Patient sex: M
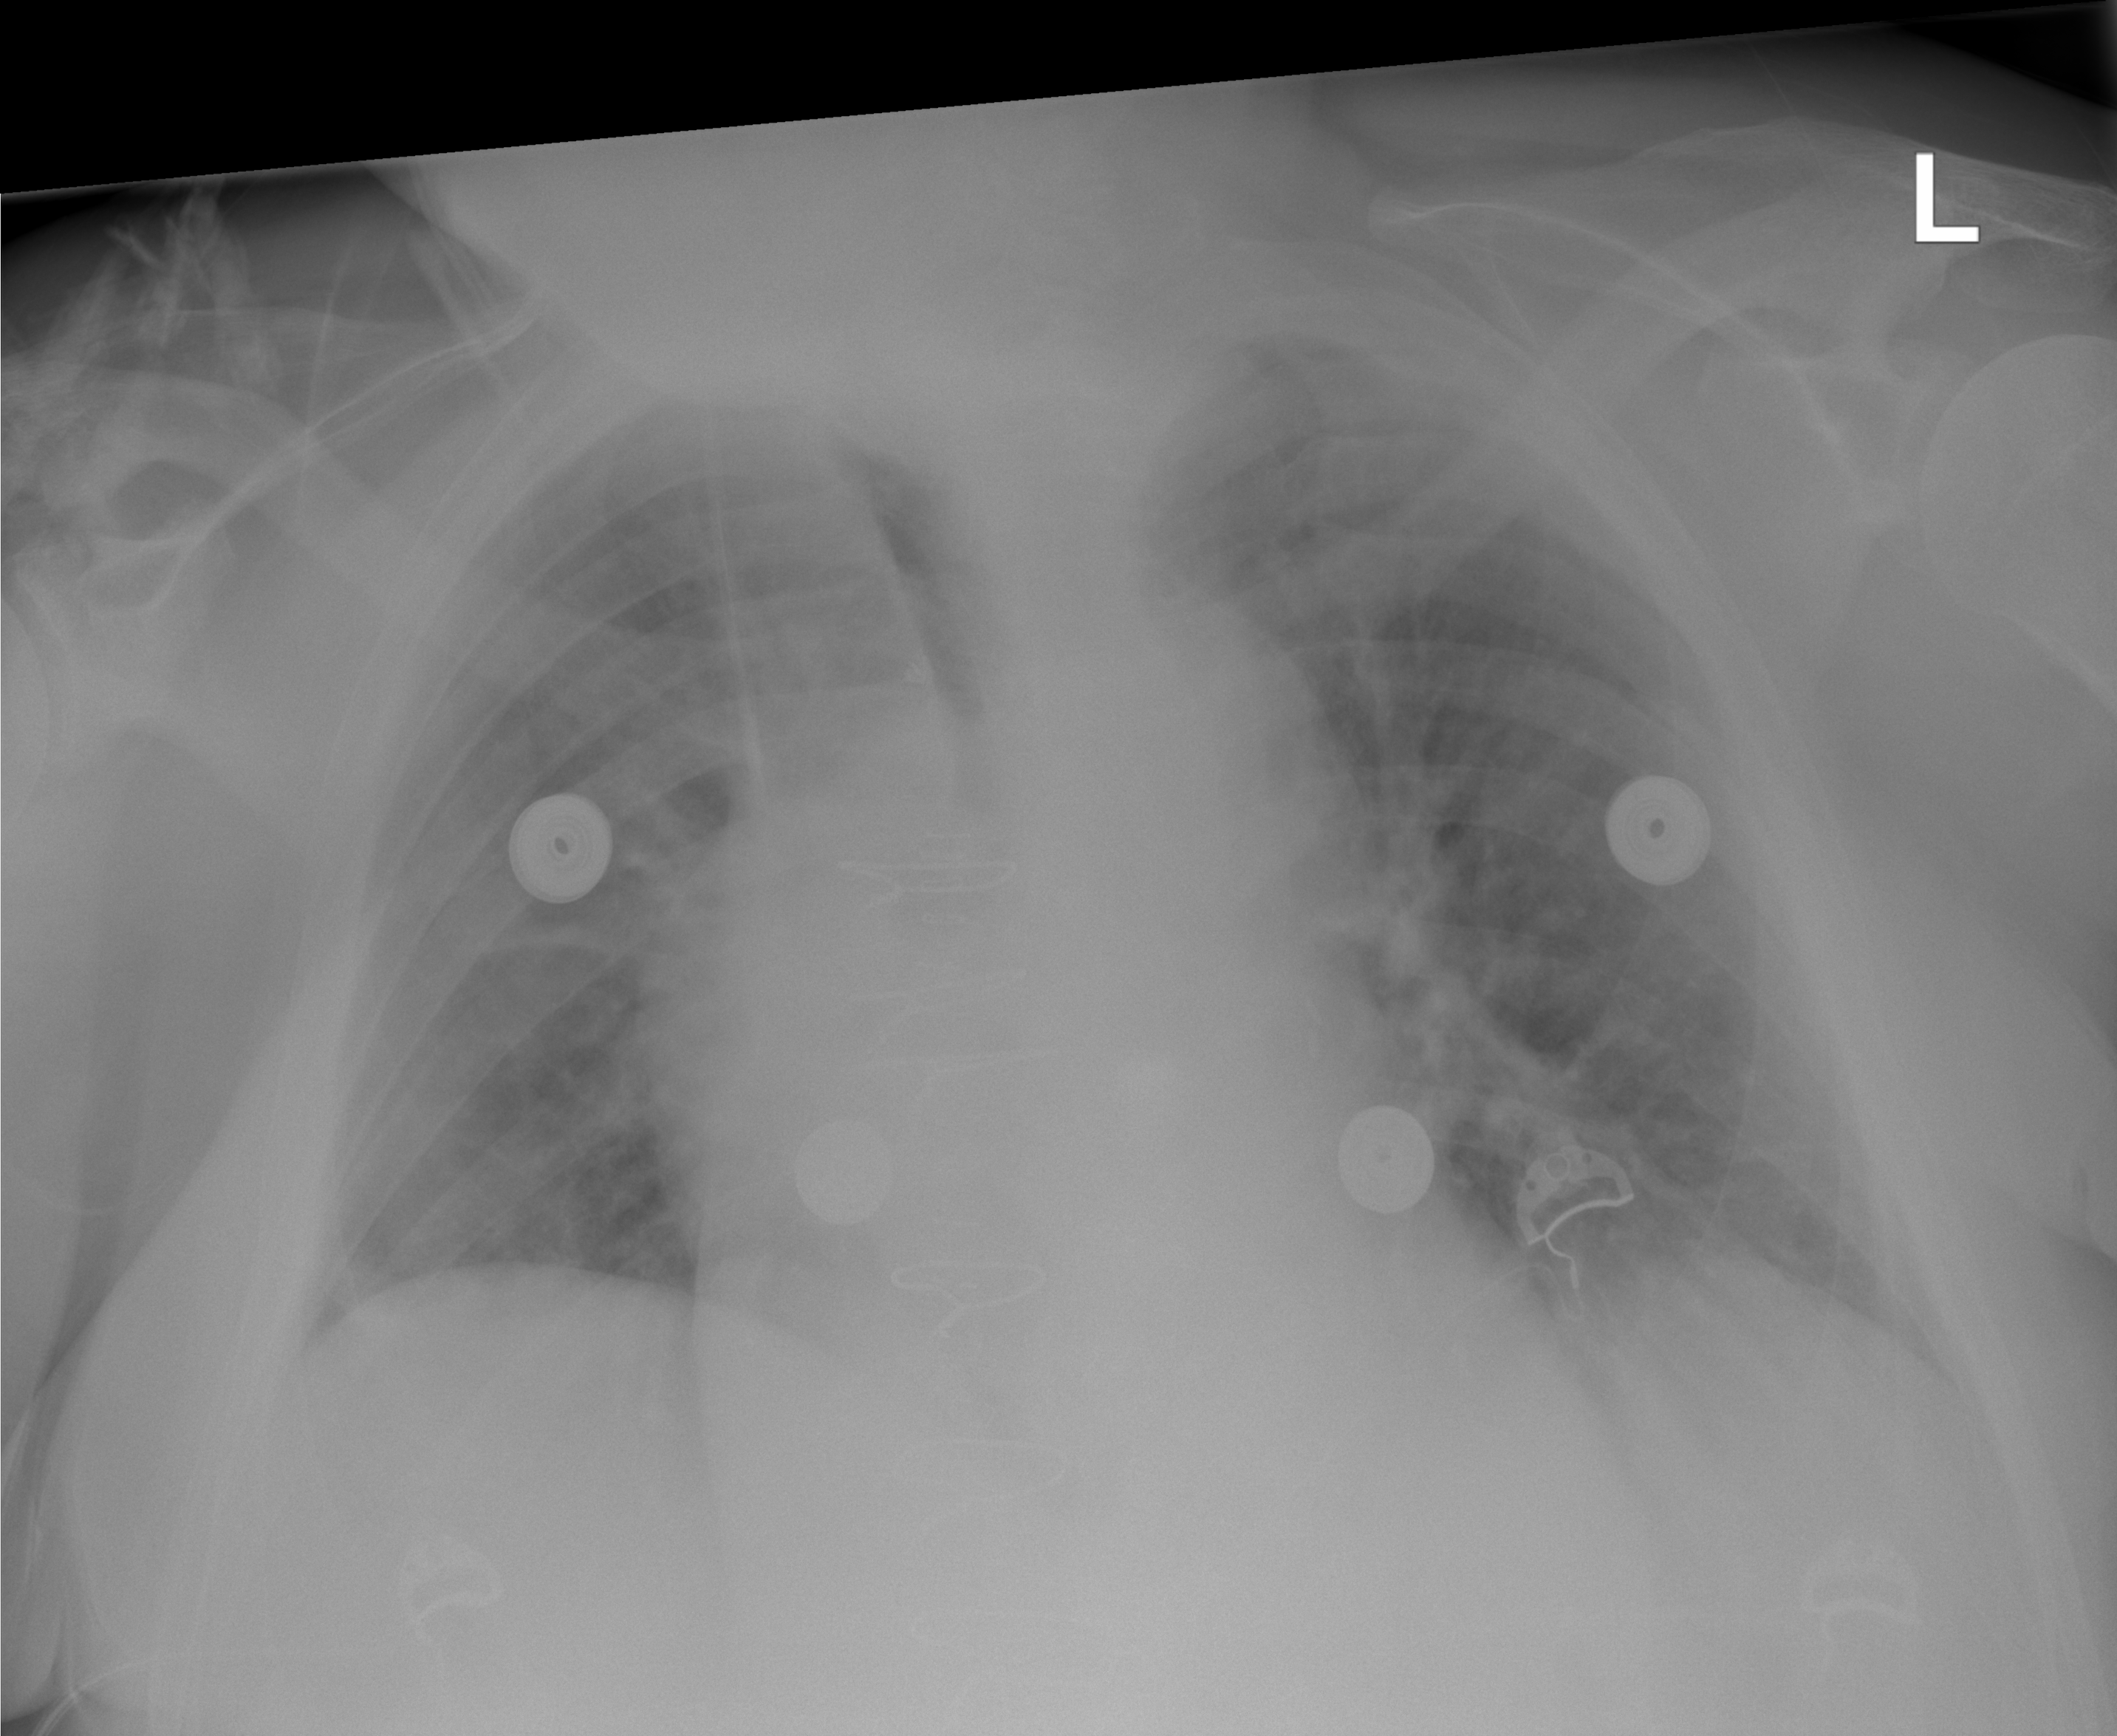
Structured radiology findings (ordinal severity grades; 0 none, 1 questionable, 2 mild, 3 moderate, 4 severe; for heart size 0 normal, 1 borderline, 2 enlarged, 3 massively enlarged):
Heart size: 0
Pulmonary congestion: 2
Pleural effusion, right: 2
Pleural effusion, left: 0
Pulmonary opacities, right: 1
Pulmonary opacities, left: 0
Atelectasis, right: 2
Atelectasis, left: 0